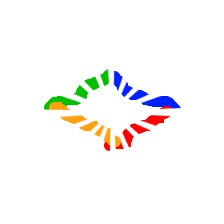
Shape: rhombus